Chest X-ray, PA view. Patient: 51 years old, sex M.
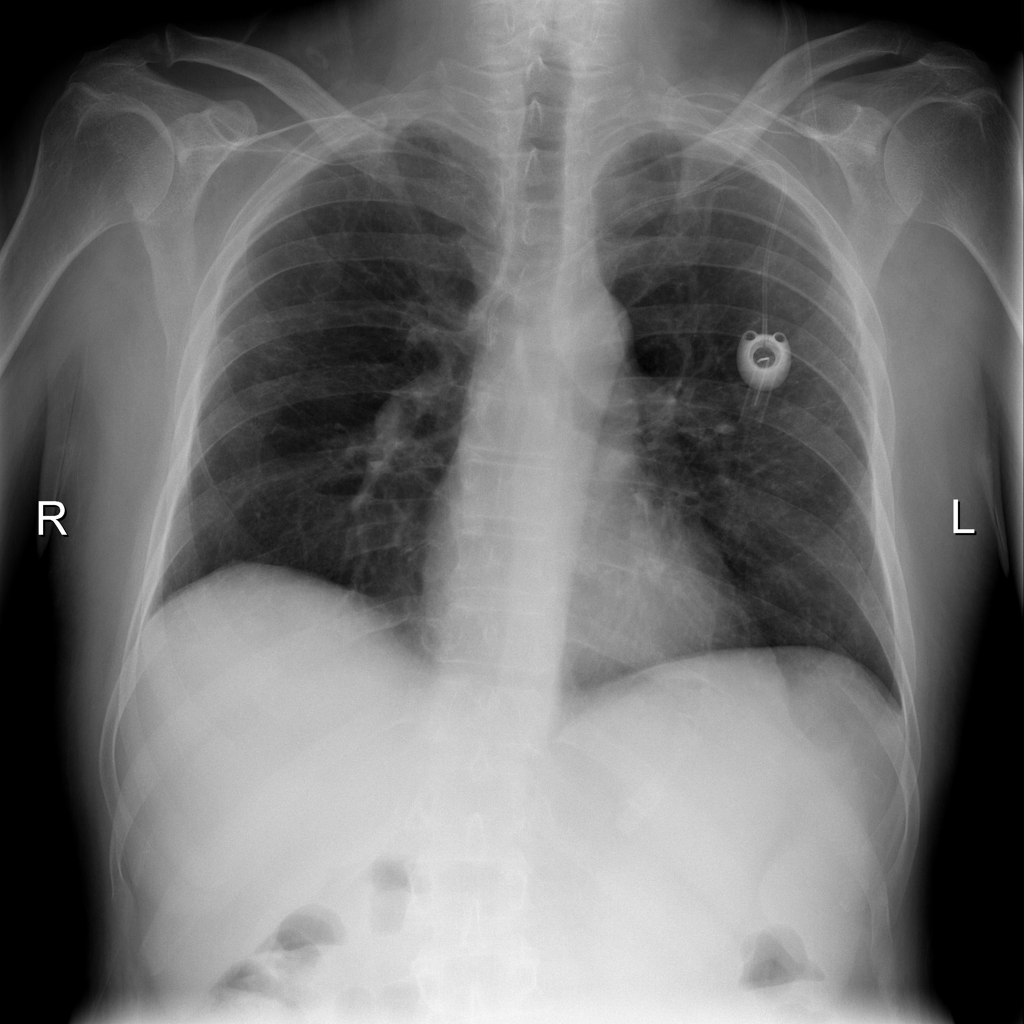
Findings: No Finding